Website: apple
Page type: account-selection
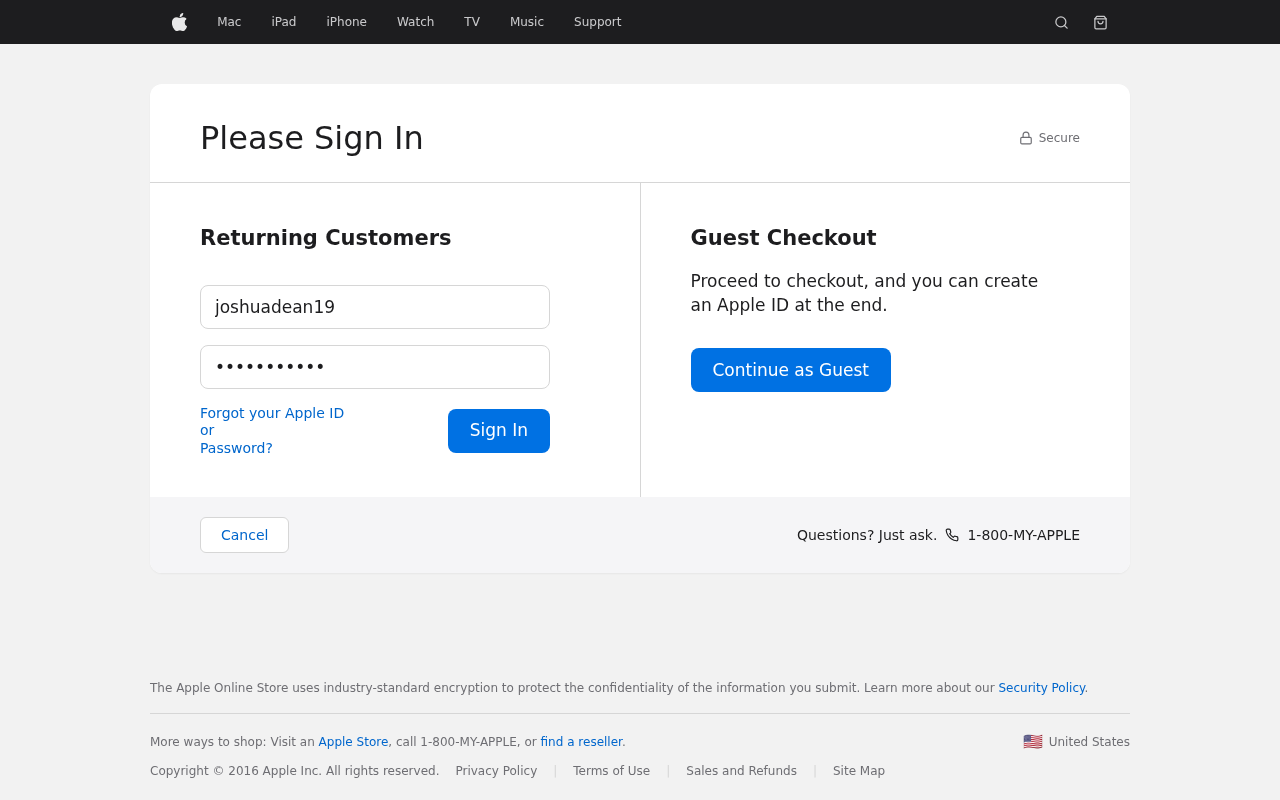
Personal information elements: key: PII_LOGIN_USERNAME
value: joshuadean19